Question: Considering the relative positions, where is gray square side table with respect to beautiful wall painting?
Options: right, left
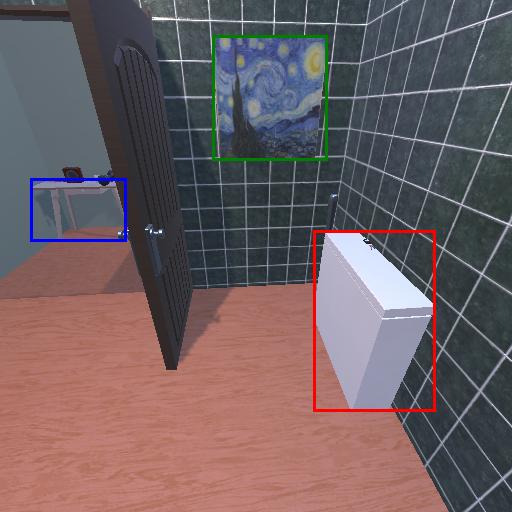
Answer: right